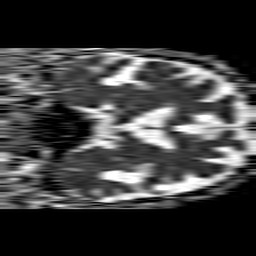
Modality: ADC
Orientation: coronal
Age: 75
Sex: male
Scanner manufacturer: philips
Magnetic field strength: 1.5 T
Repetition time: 4.6 s
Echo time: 0.08517 s